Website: macys
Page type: cart
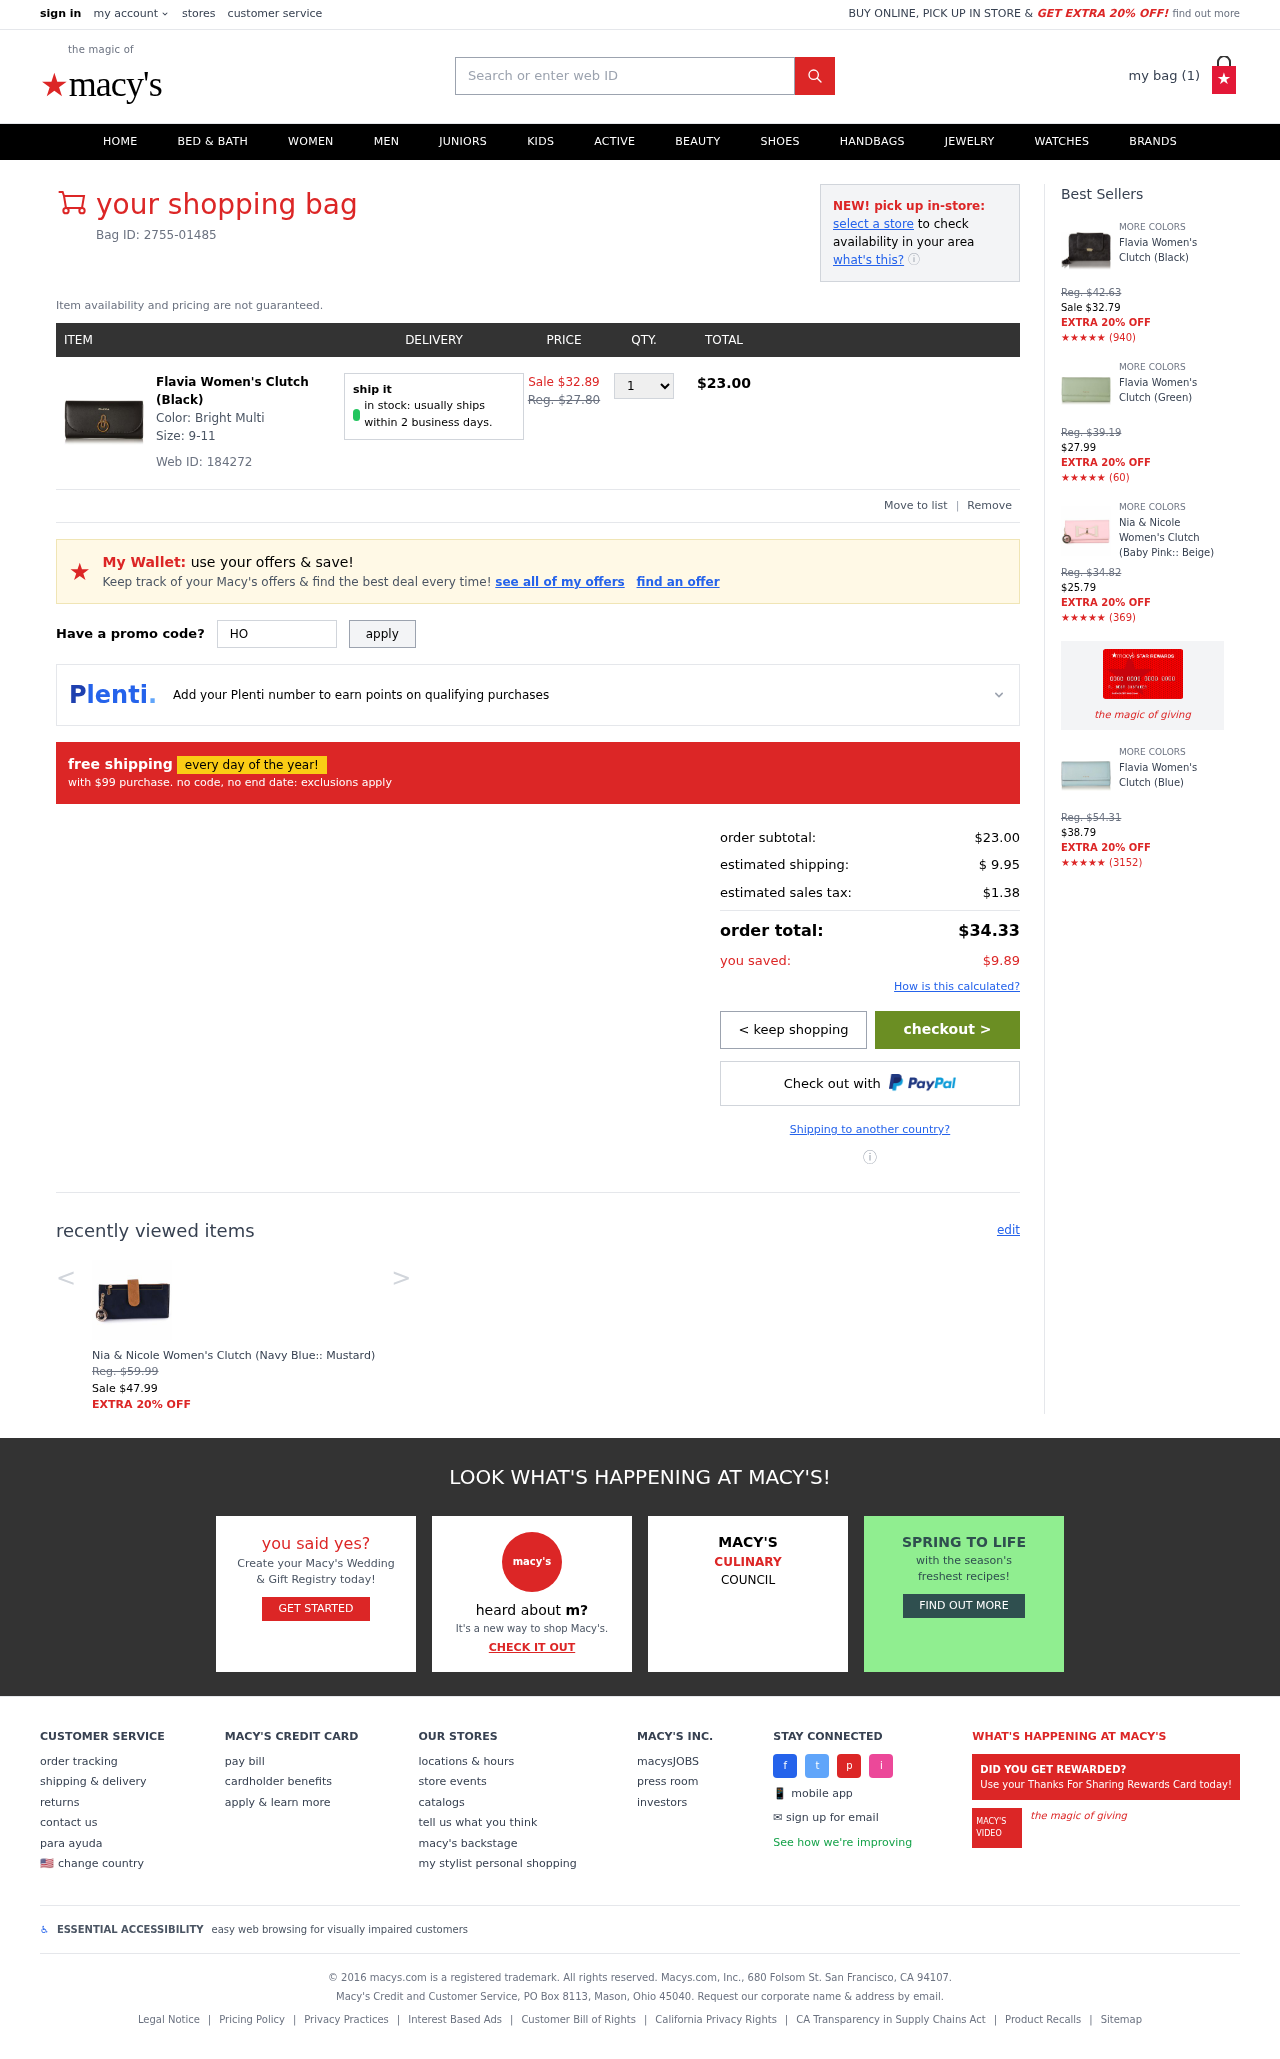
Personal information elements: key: PII_PROMO_CODE
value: HOLIDAY01
Product elements: key: PRODUCT1_NAME
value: Flavia Women's Clutch (Black)
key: PRODUCT1_PRICE
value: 23
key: PRODUCT1_QUANTITY
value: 1
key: PRODUCT2_NAME
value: Nia & Nicole Women's Clutch (Navy Blue:: Mustard)
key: PRODUCT2_PRICE
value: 47.99
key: PRODUCT3_NAME
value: Flavia Women's Clutch (Black)
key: PRODUCT3_NUM_RATINGS
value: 940
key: PRODUCT3_PRICE
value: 32.79
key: PRODUCT4_NAME
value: Flavia Women's Clutch (Green)
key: PRODUCT4_NUM_RATINGS
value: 60
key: PRODUCT4_PRICE
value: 27.99
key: PRODUCT5_NAME
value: Nia & Nicole Women's Clutch (Baby Pink:: Beige)
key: PRODUCT5_NUM_RATINGS
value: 369
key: PRODUCT5_PRICE
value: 25.79
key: PRODUCT6_NAME
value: Flavia Women's Clutch (Blue)
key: PRODUCT6_NUM_RATINGS
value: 3152
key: PRODUCT6_PRICE
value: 38.79
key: PRODUCT1_ORIGINAL_PRICE
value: Sale $32.89
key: PRODUCT1_TOTAL
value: $23.00
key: PRODUCT2_ORIGINAL_PRICE
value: Reg. $59.99
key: PRODUCT3_ORIGINAL_PRICE
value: Reg. $42.63
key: PRODUCT3_RATING
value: ★★★★★
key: PRODUCT4_ORIGINAL_PRICE
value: Reg. $39.19
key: PRODUCT4_RATING
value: ★★★★★
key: PRODUCT5_ORIGINAL_PRICE
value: Reg. $34.82
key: PRODUCT5_RATING
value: ★★★★★
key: PRODUCT6_ORIGINAL_PRICE
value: Reg. $54.31
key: PRODUCT6_RATING
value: ★★★★★
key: PRODUCT_WEB_ID
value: Web ID: 184272
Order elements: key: ORDER_NUM_ITEMS
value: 1
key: ORDER_BAG_ID
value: Bag ID: 2755-01485
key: ORDER_SUBTOTAL
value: $23.00
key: ORDER_SHIPPING_COST
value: $ 9.95
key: ORDER_TAX
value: $1.38
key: ORDER_TOTAL
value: $34.33
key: ORDER_SAVINGS
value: $9.89
Search elements: key: HEADER_SEARCH
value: Search or enter web ID